Interaction volume radius: 5 \u00c5
Interaction volume height: 20 \u00c5
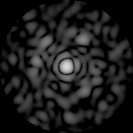
Disorder parameter: 0.8207